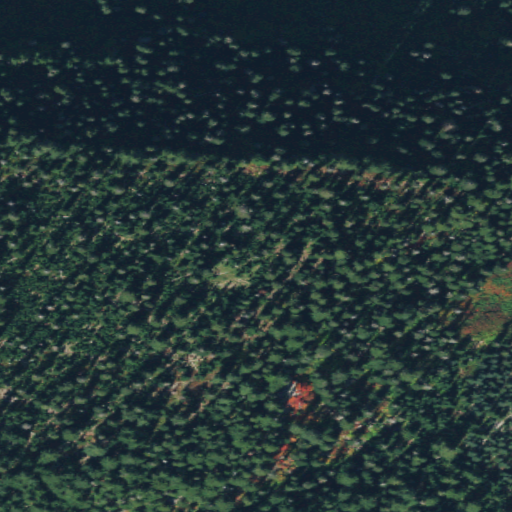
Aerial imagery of mountain in Washington named The Loaf containing evergreen forest, shrub, and open development